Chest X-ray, PA view. Patient: 50 years old, sex M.
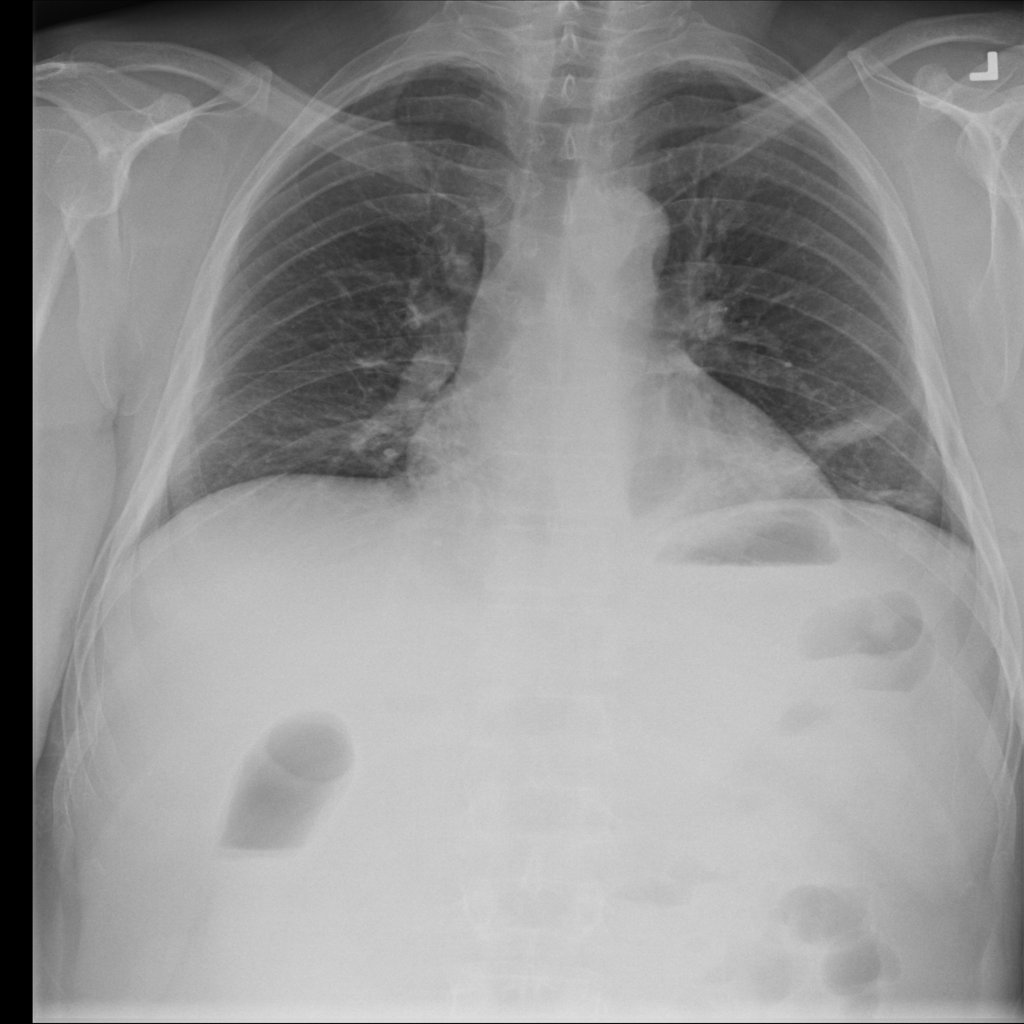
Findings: Atelectasis, Pleural_Thickening